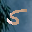
Label: 5